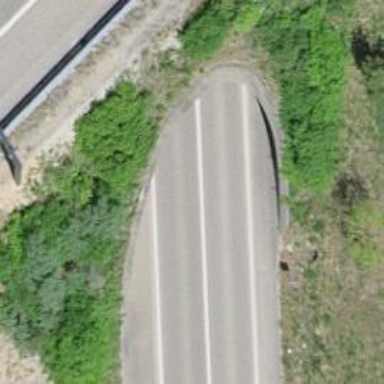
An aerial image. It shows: Footway passing through tunnel.